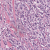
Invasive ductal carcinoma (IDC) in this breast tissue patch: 1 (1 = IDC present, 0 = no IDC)